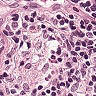
Metastatic tissue present: no